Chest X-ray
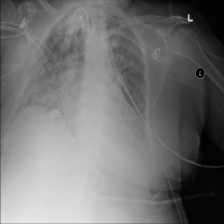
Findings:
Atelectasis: negative
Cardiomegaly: negative
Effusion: negative
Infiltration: positive
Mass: negative
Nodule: negative
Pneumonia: positive
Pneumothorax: positive
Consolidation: negative
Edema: positive
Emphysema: negative
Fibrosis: negative
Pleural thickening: negative
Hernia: negative